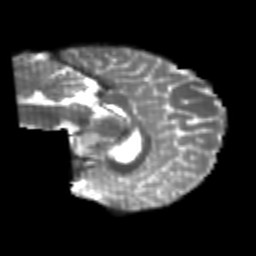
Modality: T2w
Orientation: sagittal
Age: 22
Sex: female
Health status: healthy
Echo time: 0.074 s